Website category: movie
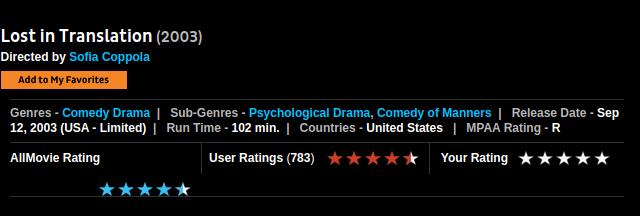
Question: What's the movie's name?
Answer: Lost in Translation

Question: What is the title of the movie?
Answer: Lost in Translation

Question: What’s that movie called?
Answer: Lost in Translation

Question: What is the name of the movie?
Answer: Lost in Translation

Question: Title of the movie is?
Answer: Lost in Translation

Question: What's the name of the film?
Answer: Lost in Translation

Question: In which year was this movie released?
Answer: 2003

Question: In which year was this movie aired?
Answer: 2003

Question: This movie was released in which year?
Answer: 2003

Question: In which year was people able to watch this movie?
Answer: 2003

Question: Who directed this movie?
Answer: Sofia Coppola

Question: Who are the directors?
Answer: Sofia Coppola

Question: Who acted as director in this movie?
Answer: Sofia Coppola

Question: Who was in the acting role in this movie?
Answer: Sofia Coppola

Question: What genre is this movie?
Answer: Comedy Drama

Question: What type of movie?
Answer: Comedy Drama

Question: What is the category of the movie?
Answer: Comedy Drama

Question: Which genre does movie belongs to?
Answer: Comedy Drama

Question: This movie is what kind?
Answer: Comedy Drama

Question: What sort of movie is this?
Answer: Comedy Drama

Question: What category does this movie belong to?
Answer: Comedy Drama

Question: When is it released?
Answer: Sep 12, 2003 (USA - Limited)

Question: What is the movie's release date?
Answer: Sep 12, 2003 (USA - Limited)

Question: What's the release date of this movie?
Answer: Sep 12, 2003 (USA - Limited)

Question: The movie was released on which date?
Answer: Sep 12, 2003 (USA - Limited)

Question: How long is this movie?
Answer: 102 min.

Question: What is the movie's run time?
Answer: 102 min.

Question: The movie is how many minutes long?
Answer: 102 min.

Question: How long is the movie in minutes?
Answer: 102 min.

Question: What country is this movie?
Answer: United States

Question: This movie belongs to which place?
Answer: United States

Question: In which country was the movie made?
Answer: United States

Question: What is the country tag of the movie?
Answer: United States

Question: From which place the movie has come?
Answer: United States